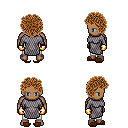
a pixel art fantasy rpg character, male body template, human, dark skin, chain mail, white pants, brown curly afro hairstyle, gold gloves, brown slippers, four views (front, back, left, right), 2x2 character sprite sheet, small pixel art, hard edges, no anti-aliasing